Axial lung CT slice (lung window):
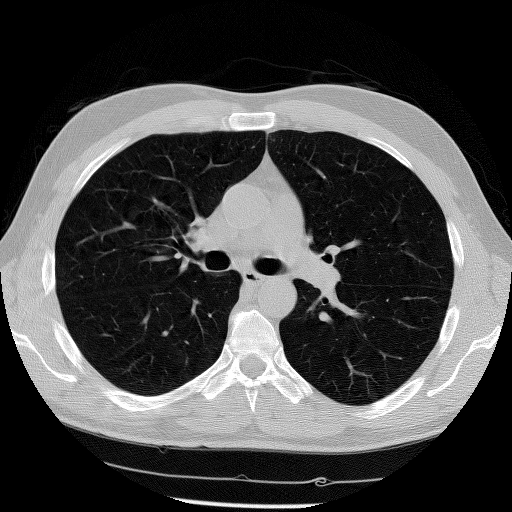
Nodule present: no